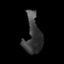
Tissue: lung
Cell type: Epithelial cells
Senescence score: 0.1871
Nuclear area (px): 611
Mean DAPI intensity: 59.949